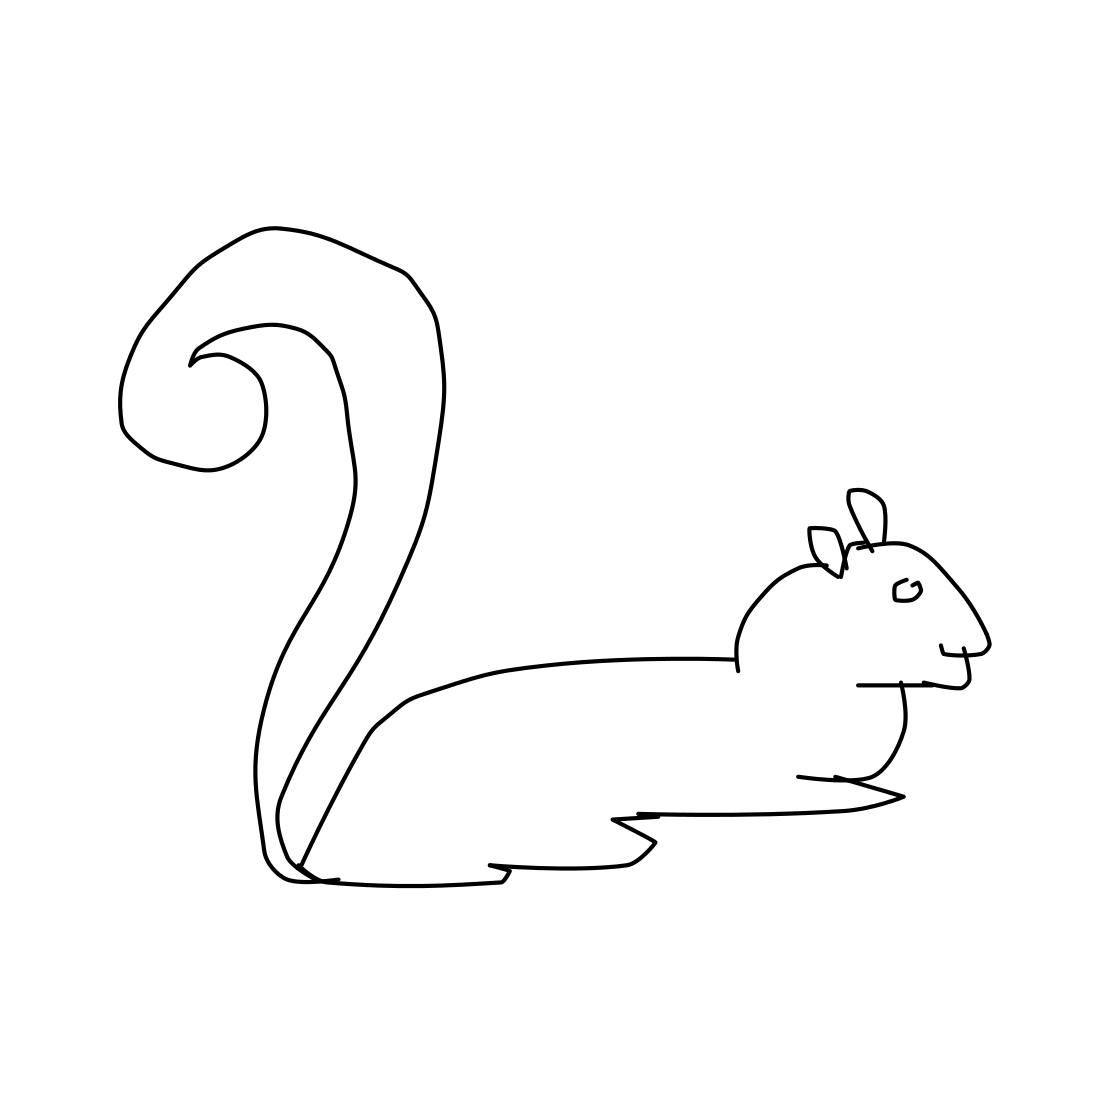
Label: squirrel